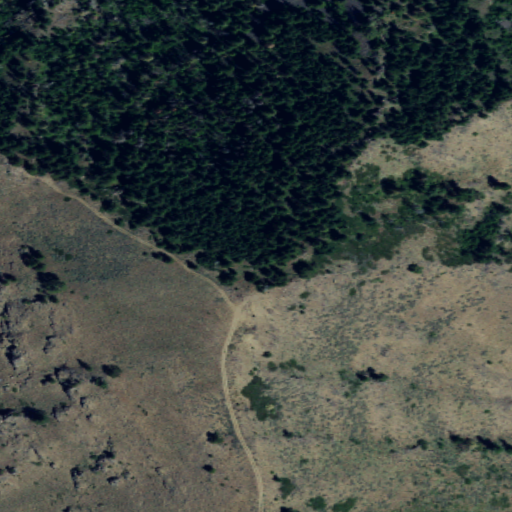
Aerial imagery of mountain in Washington named Burch Mountain containing evergreen forest, shrub, and grassland